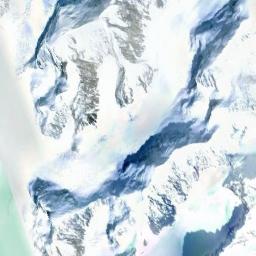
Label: snowberg